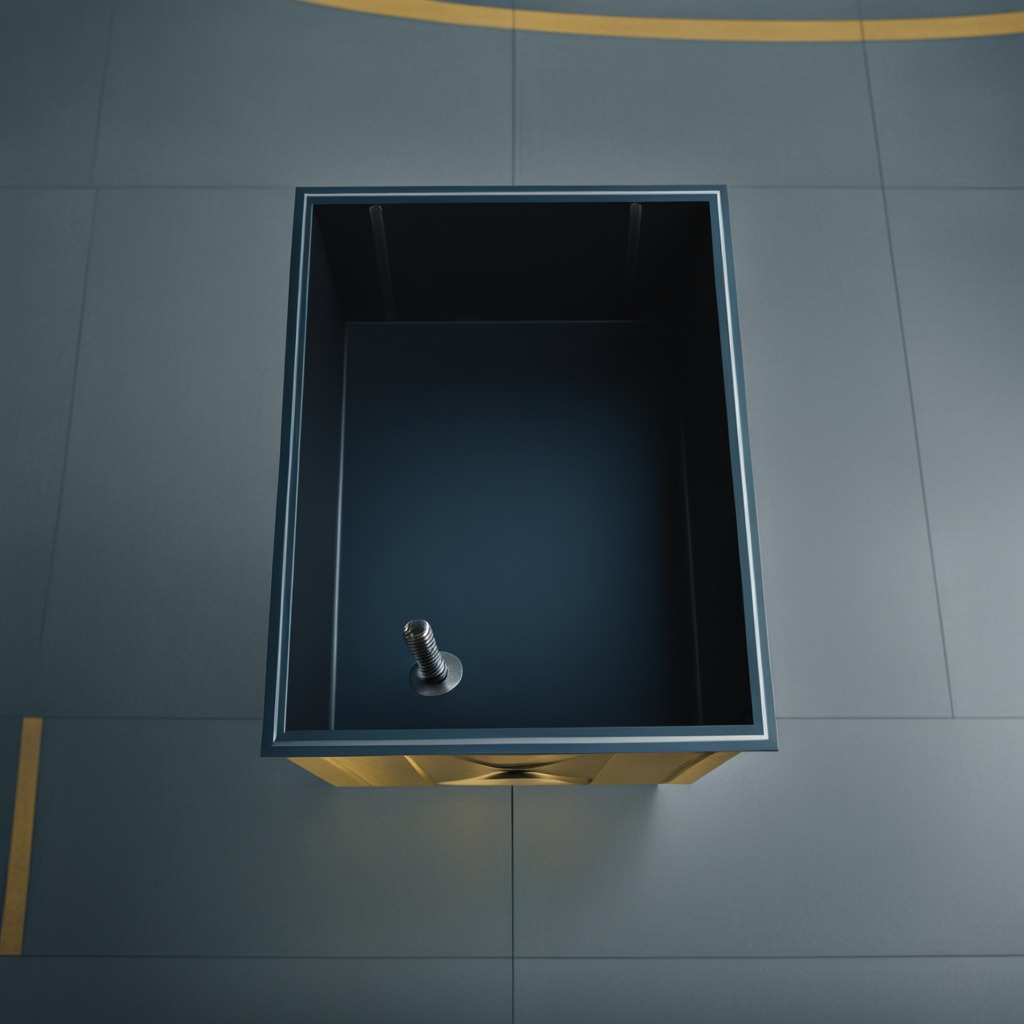
A metal screw is lying on the toolbox surface in an airplane hangar workshop.